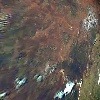
Label: land